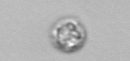
Label: Amoeba